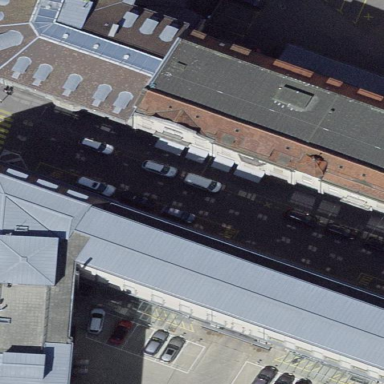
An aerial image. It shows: Building with gabled roof.